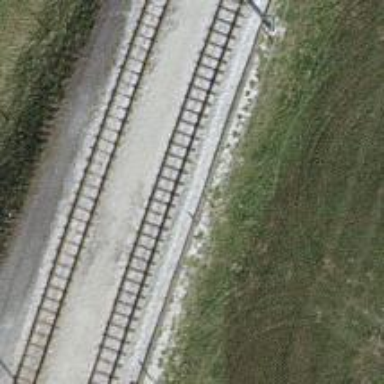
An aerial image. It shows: Narrow-gauge railway with single track. The railway is electrified with contact line.